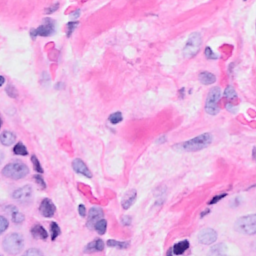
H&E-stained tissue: Breast